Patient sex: F
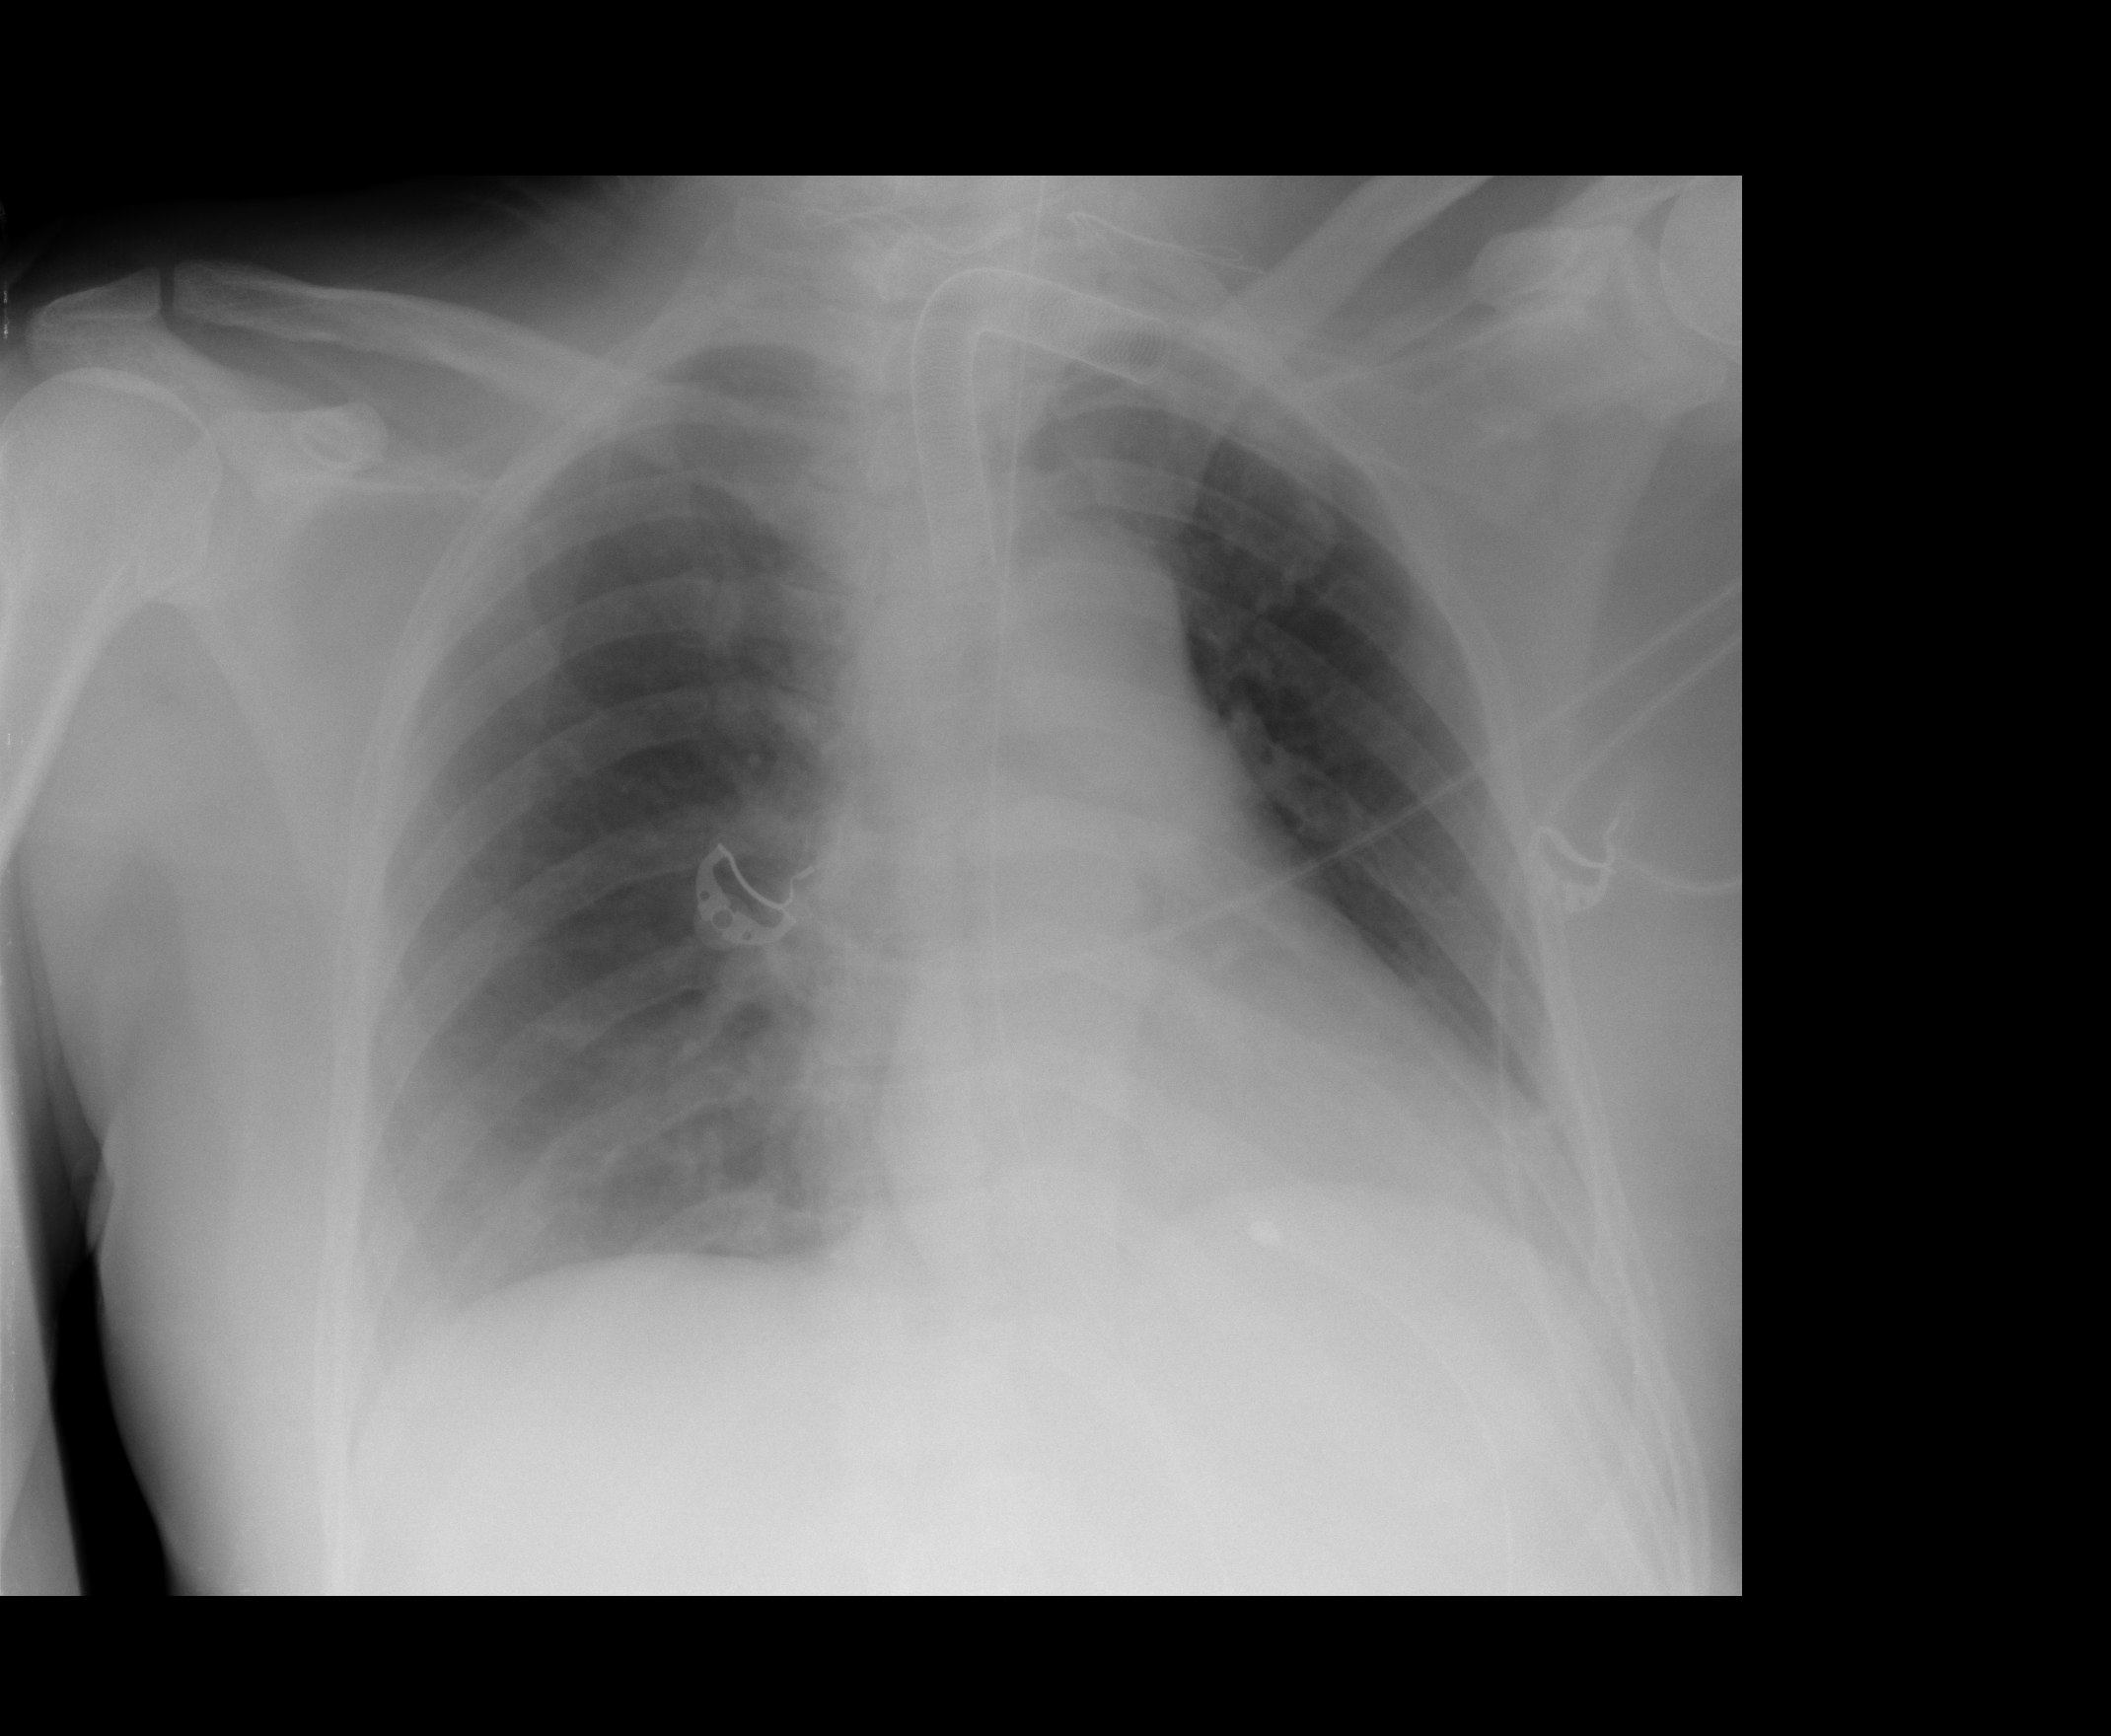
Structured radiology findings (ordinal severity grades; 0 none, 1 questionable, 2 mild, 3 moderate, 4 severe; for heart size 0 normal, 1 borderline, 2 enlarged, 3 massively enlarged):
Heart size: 0
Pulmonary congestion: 0
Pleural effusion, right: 0
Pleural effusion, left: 0
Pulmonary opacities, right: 0
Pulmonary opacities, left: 0
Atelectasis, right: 0
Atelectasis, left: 2